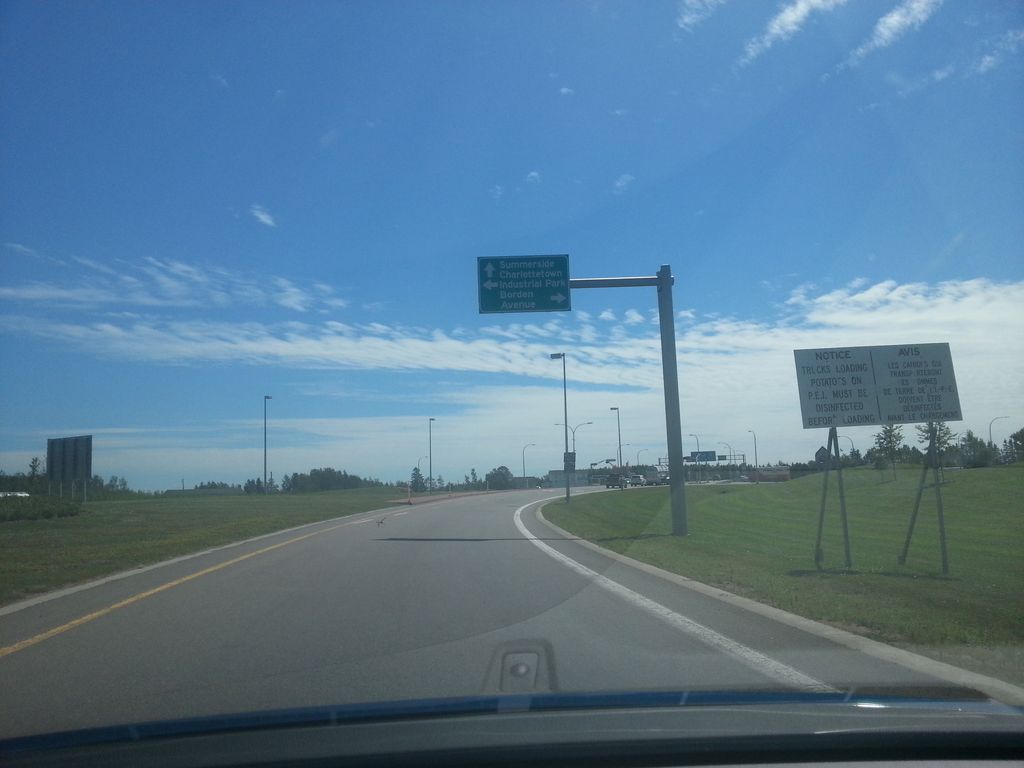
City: charlottetown